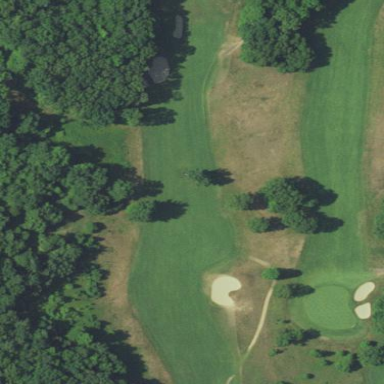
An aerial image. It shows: Grassy area designated as golf fairway.